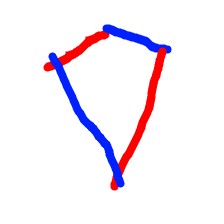
Shape: kite